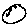
Label: moon